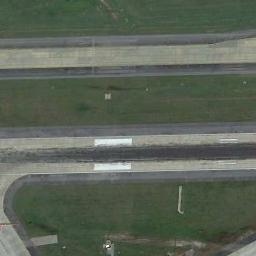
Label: runway